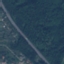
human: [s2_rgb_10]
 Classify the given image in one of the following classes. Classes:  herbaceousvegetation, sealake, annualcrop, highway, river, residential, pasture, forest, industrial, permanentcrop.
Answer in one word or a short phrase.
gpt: Highway